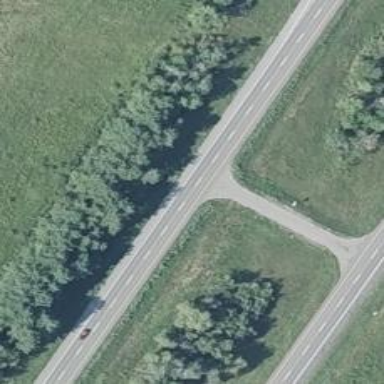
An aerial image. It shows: Asphalt motorway.